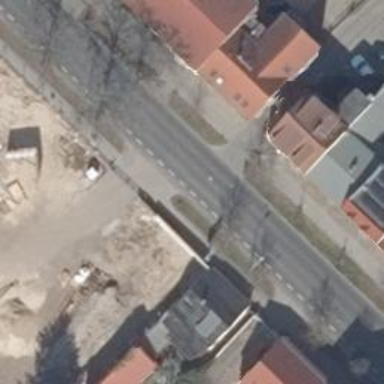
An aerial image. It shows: Tertiary road with asphalt surface. There are separate lanes for cycleway on the left and sidewalks on both sides.